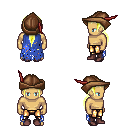
a pixel art fantasy rpg character, male body template, human, tanned skin, blue tattered cape, gold greaves, gold ponytail hairstyle, leather cap, maroon shoes, four views (front, back, left, right), 2x2 character sprite sheet, small pixel art, hard edges, no anti-aliasing